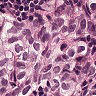
Metastatic tissue present: yes